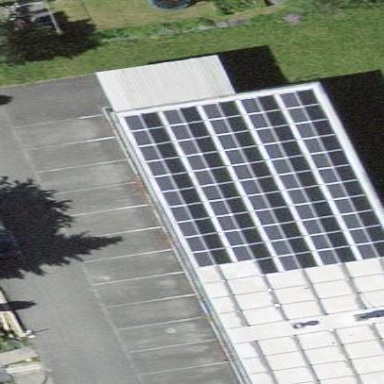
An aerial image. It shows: Industrial building.